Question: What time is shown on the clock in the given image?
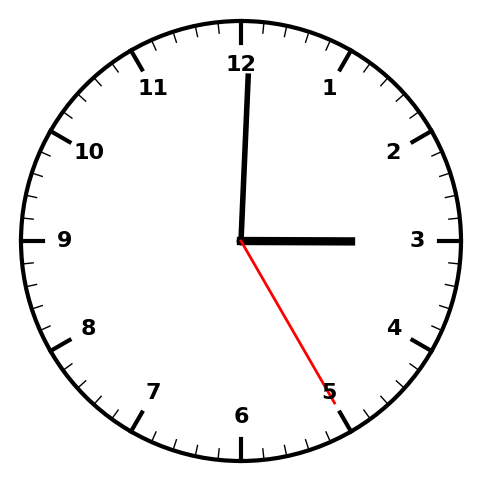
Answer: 03:00:25